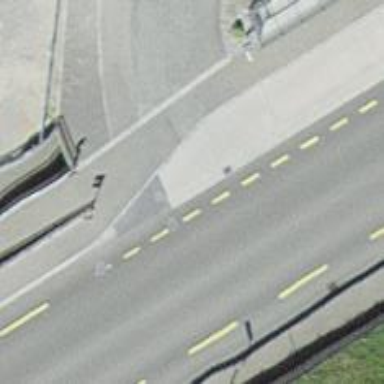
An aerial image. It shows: Primary highway with dedicated lane for cyclists.